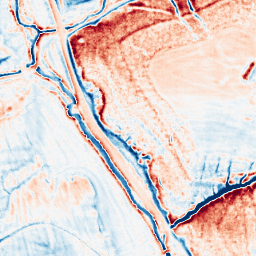
Category: classical
Decomposition family: uniform
Decomposition parameters: size: 10
Upsampling method: sinc_blackman
Upsampling parameters: scale: 2
kernel_size: 4
Upsampling scale: 2